Chest X-ray. View position: PA
Patient age: 64
Patient sex: M
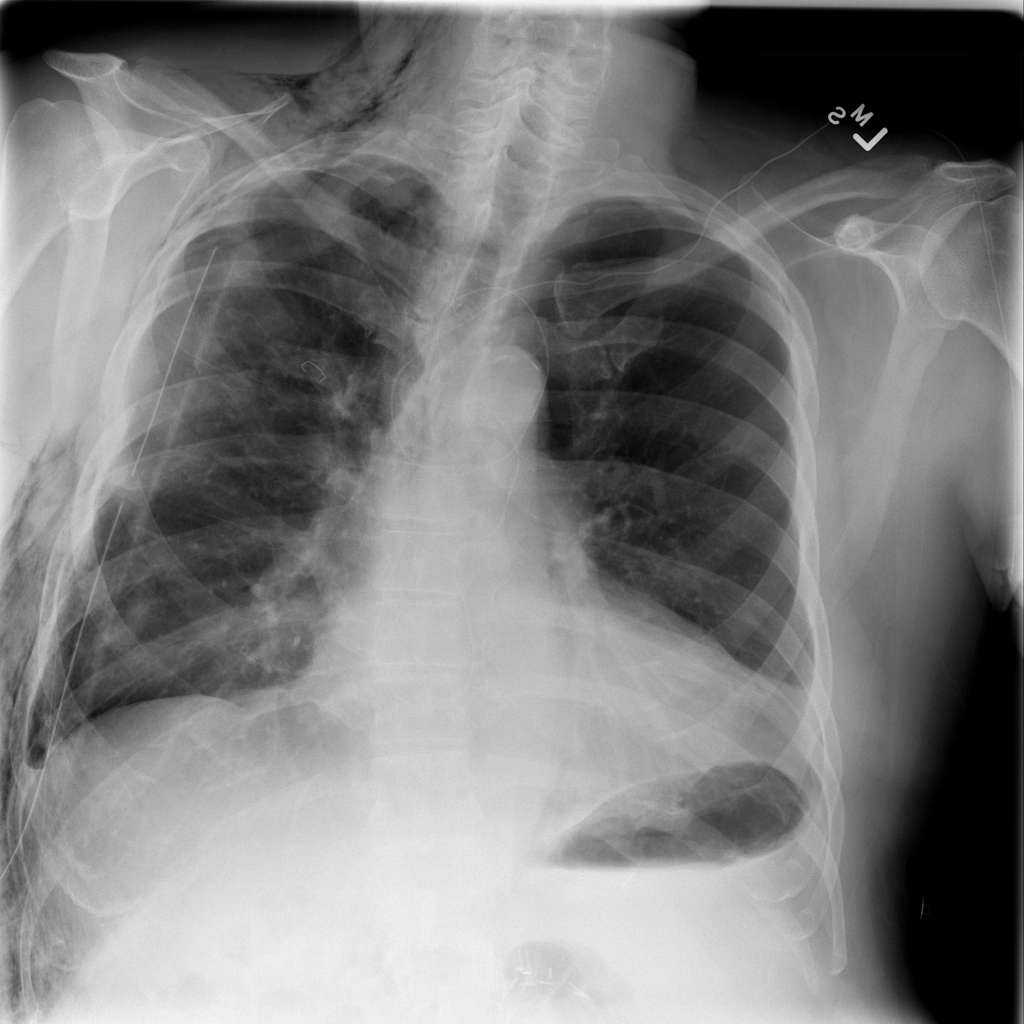
Finding: Pneumothorax